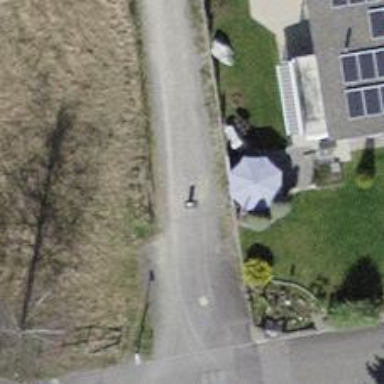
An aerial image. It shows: Bollard barrier.